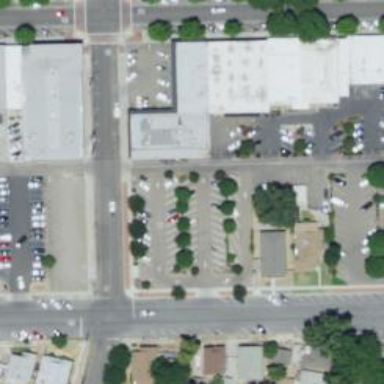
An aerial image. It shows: Alley classified as service road.